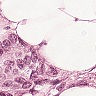
Metastatic tissue present: yes